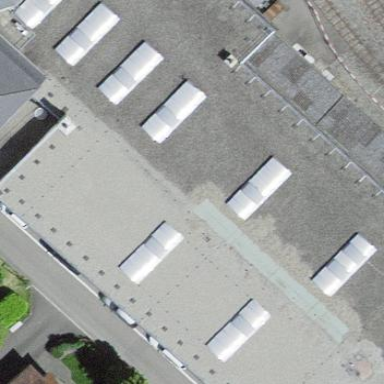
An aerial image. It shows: Building used as railway workshop.